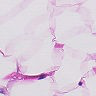
Metastatic tissue present: no